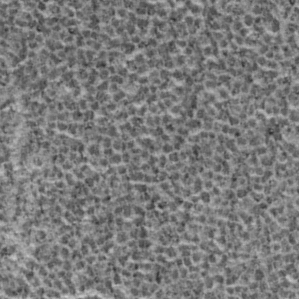
Label: frost